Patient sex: M
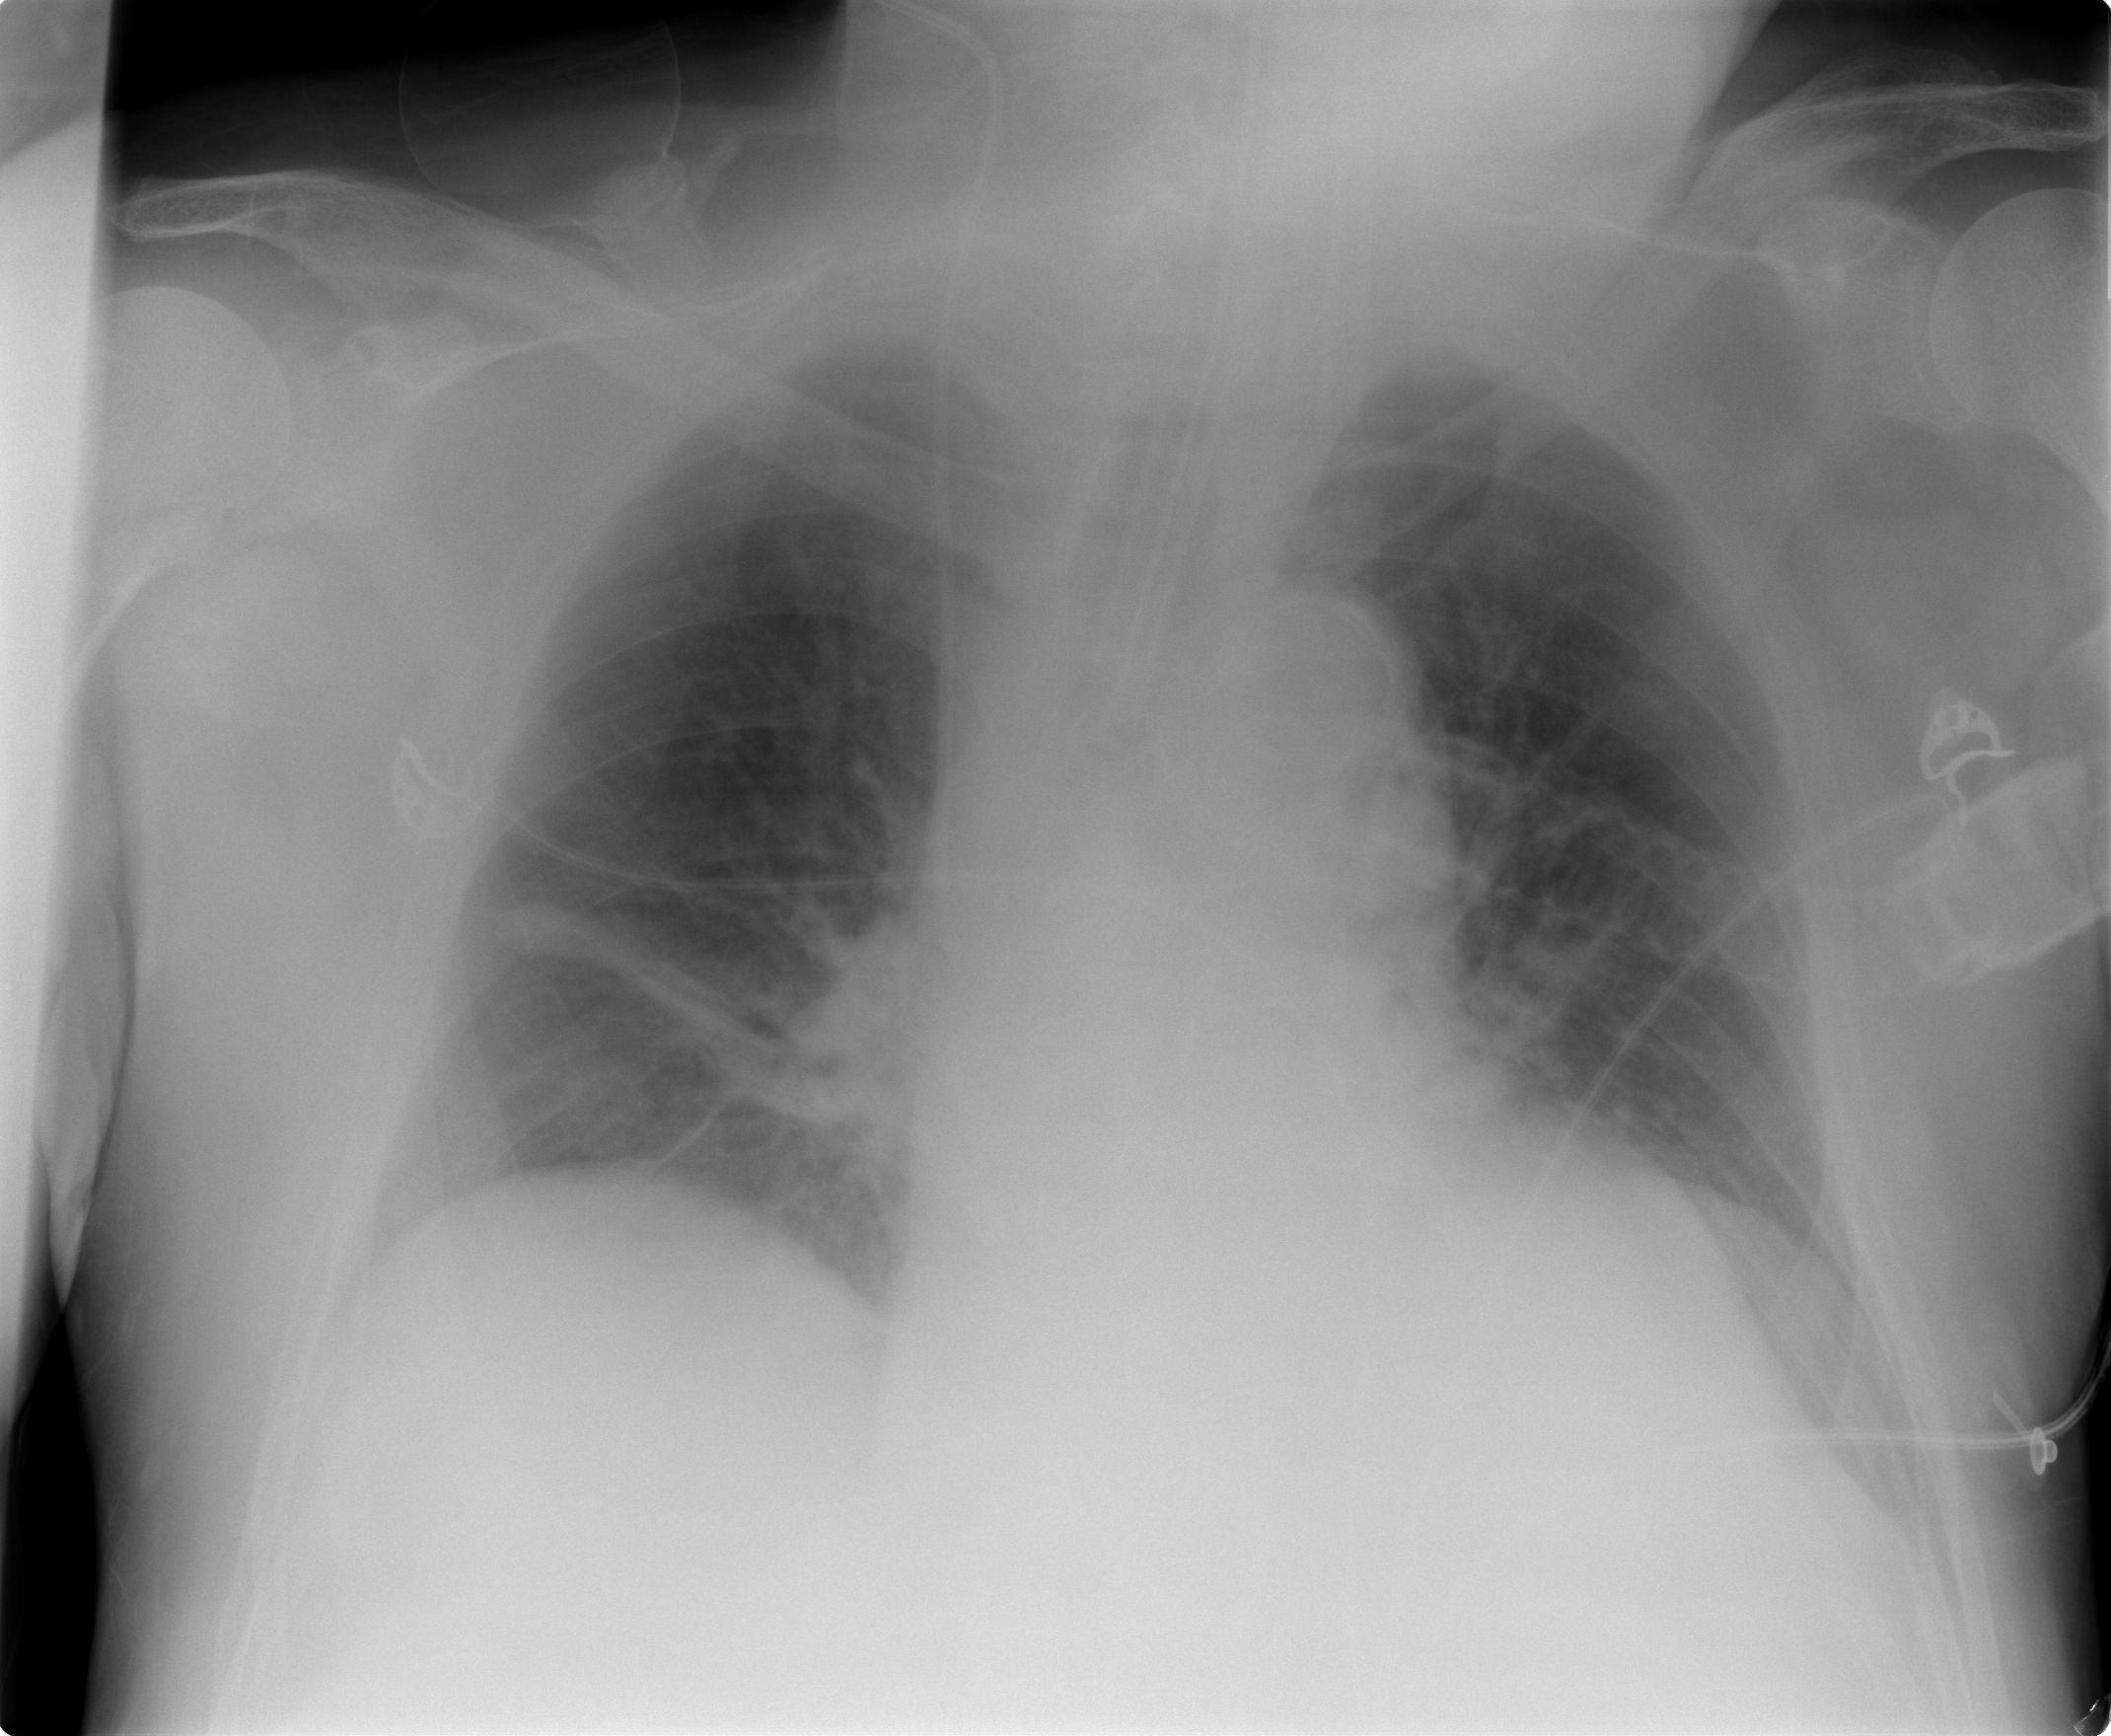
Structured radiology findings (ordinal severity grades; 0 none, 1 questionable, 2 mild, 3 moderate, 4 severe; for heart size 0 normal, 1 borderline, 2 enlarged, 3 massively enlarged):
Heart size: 0
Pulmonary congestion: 0
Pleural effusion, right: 0
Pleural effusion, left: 0
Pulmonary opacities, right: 0
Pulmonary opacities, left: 0
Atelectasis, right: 1
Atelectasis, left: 0